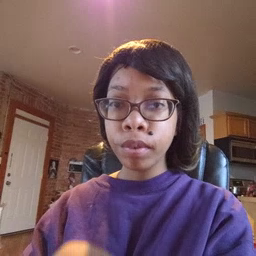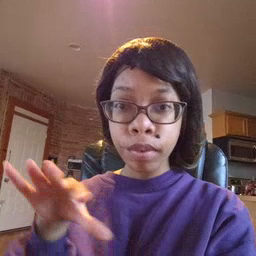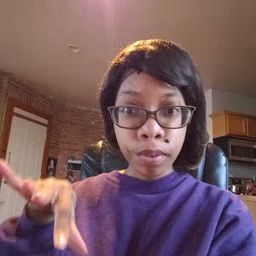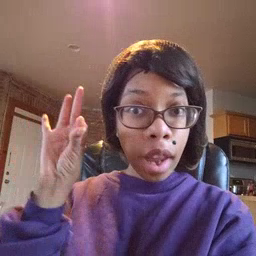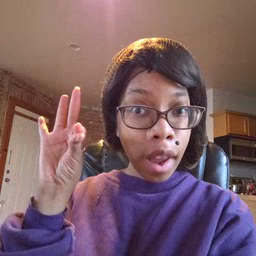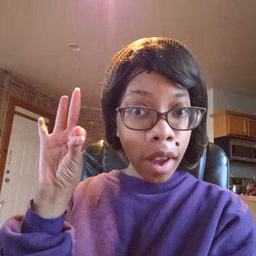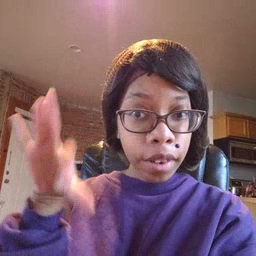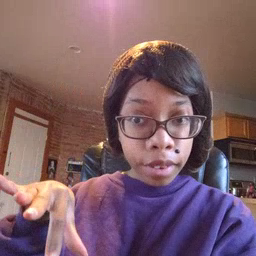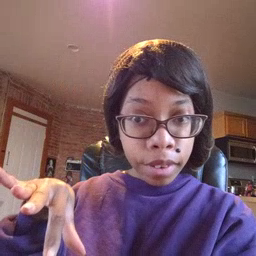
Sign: find